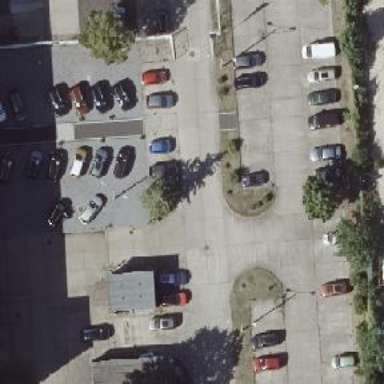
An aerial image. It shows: Concrete parking aisle as service road.